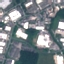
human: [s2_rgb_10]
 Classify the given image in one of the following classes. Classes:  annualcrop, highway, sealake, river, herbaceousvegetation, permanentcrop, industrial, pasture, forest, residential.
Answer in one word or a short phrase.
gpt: Industrial